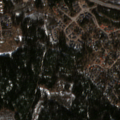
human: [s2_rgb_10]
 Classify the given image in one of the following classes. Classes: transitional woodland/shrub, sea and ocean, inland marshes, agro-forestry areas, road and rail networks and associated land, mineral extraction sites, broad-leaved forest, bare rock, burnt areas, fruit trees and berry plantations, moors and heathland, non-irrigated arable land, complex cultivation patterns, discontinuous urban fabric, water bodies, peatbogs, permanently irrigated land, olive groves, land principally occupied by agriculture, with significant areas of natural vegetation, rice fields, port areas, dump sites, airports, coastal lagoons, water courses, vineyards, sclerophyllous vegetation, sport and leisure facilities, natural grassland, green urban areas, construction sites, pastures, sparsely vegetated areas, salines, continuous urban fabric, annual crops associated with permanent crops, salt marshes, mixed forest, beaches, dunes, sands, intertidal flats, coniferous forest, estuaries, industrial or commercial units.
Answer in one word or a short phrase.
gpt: discontinuous urban fabric, green urban areas, coniferous forest, mixed forest